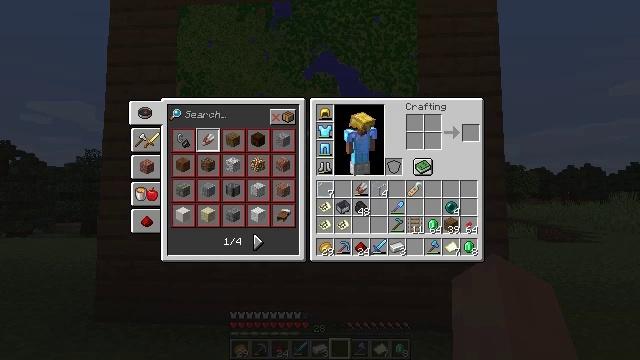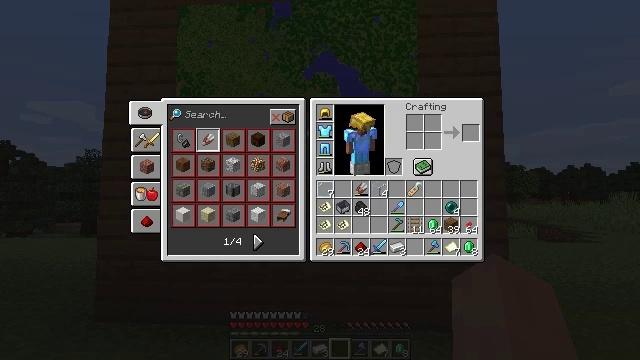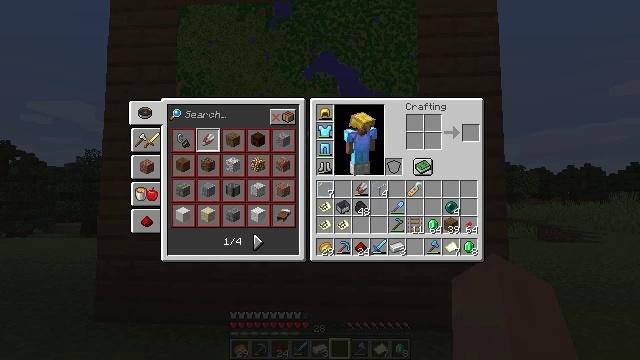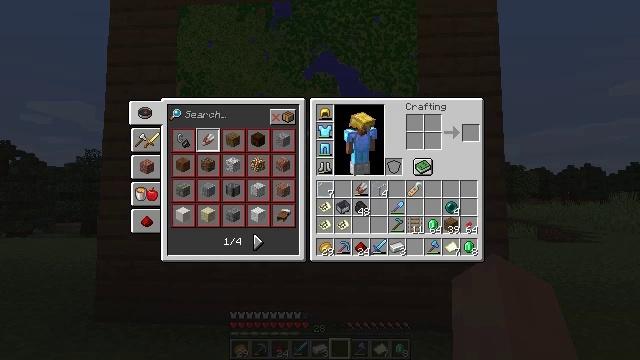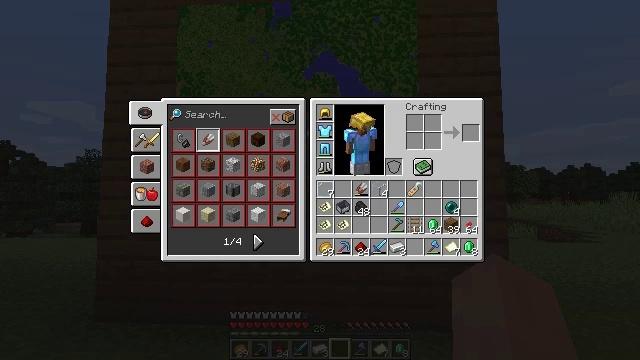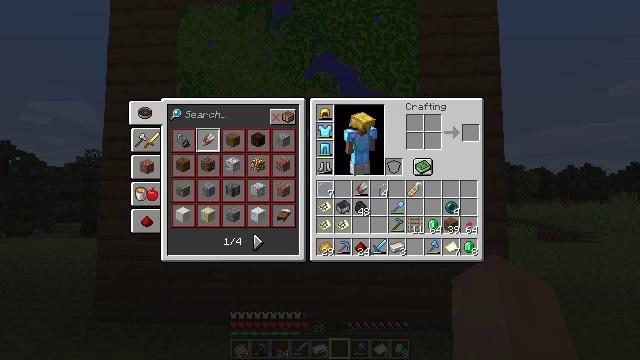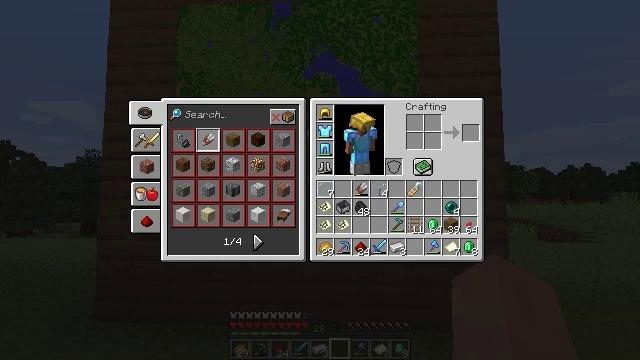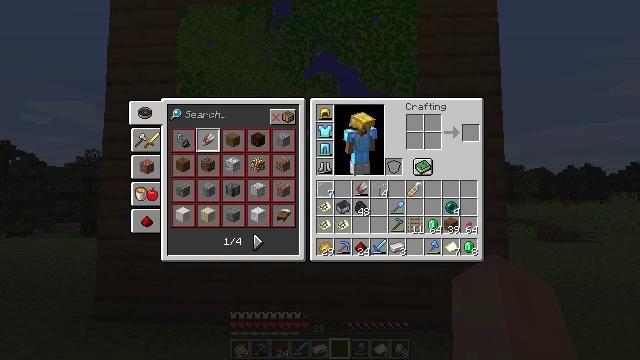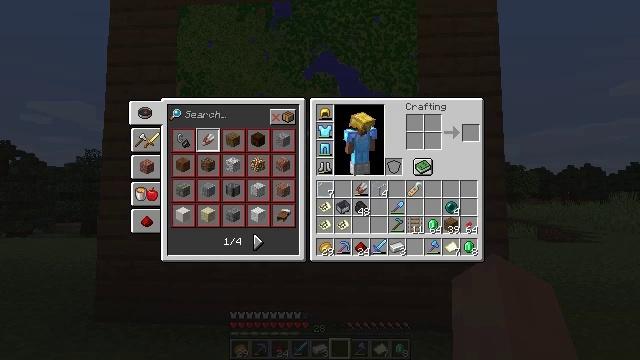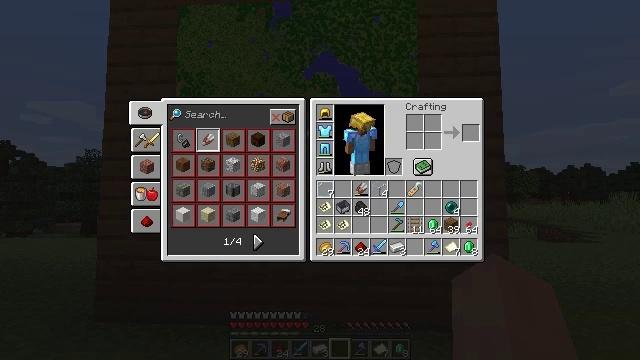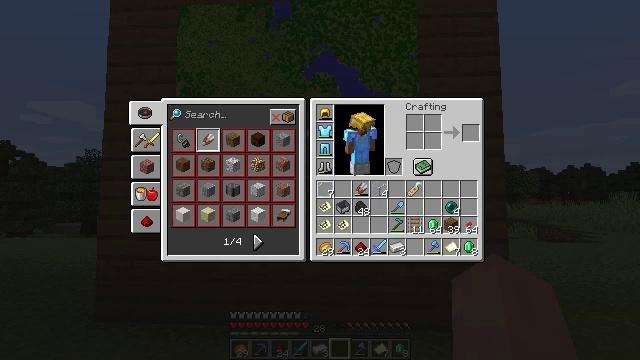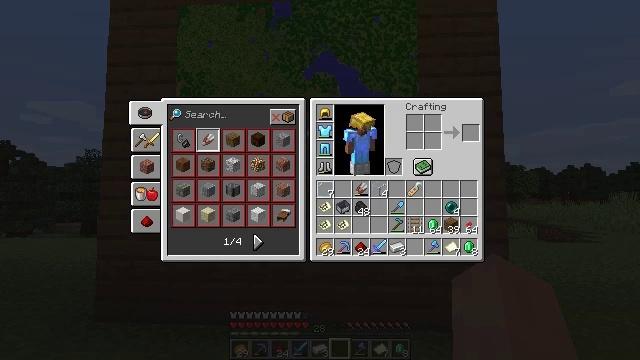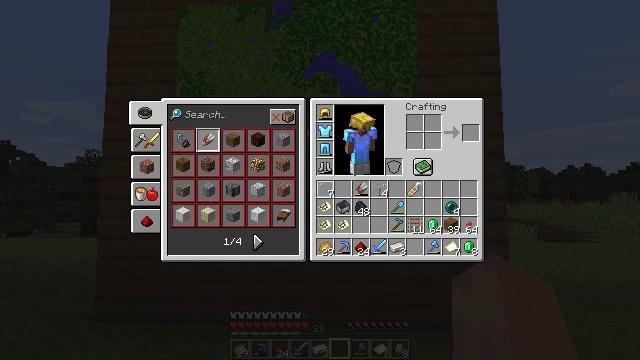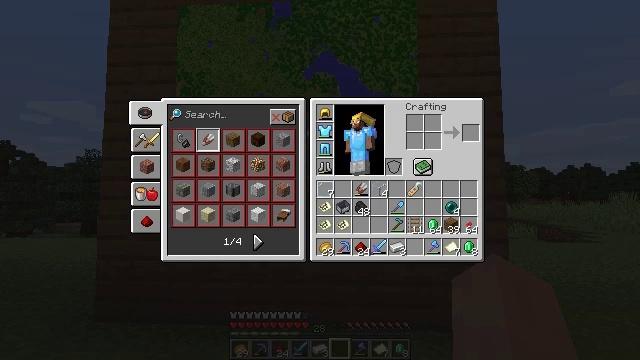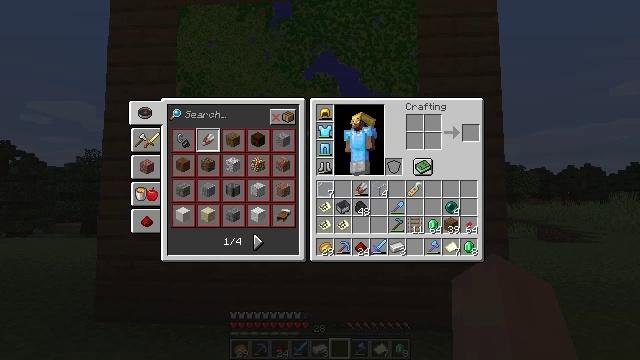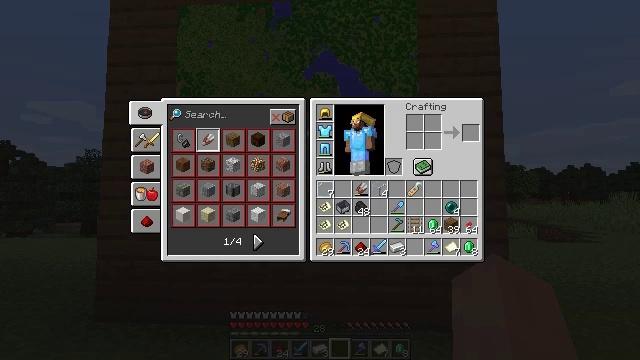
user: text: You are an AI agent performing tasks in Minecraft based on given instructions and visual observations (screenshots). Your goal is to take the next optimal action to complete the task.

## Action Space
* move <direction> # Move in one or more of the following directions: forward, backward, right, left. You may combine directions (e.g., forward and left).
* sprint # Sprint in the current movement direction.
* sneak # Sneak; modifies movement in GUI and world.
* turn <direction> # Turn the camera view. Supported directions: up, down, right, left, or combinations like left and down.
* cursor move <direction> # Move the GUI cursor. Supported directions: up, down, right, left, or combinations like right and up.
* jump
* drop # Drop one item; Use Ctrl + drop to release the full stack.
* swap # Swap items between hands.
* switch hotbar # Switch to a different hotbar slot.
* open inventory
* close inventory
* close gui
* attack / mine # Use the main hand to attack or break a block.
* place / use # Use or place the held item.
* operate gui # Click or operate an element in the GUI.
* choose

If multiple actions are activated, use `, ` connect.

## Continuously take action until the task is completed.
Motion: motion action
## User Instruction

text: Craft the item frame with sticks and leather.
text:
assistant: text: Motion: no_op
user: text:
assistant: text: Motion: no_op
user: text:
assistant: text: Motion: no_op
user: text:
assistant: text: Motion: no_op
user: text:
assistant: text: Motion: no_op
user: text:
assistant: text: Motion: no_op
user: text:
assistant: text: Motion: no_op
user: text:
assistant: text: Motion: no_op
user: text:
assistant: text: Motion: no_op
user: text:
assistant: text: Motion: no_op
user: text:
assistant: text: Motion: no_op
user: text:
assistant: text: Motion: no_op
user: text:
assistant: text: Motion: no_op
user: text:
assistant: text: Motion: no_op
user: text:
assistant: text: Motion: no_op
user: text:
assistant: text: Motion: no_op
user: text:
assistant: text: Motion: no_op
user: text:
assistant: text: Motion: no_op
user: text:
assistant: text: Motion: no_op
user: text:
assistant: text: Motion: no_op
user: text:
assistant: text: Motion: no_op
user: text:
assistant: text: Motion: no_op
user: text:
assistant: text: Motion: no_op
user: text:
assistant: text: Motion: no_op
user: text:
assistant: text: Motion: no_op
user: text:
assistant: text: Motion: no_op
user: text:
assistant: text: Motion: no_op
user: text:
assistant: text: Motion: no_op
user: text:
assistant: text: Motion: no_op
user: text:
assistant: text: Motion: no_op